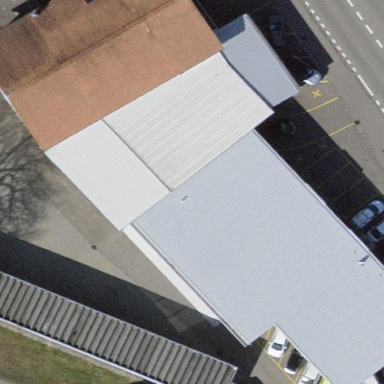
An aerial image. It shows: Commercial building housing car repair shop.